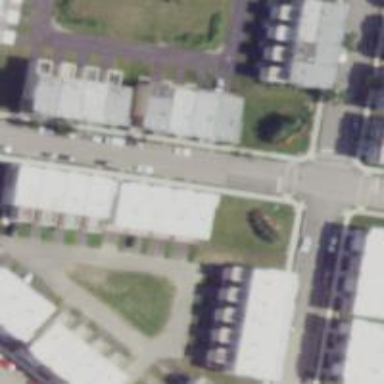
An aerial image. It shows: Neighborhood.